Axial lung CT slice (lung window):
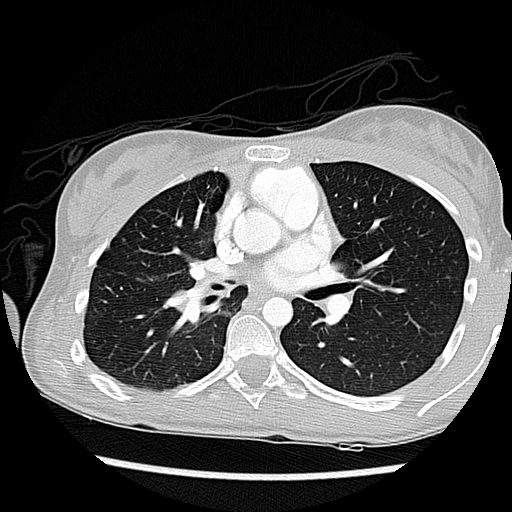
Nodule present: no